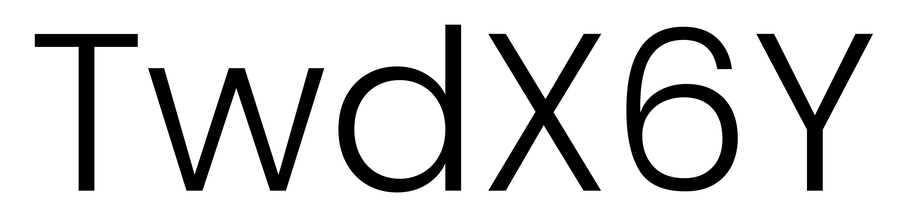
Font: Poppins-Light